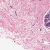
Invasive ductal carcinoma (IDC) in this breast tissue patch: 0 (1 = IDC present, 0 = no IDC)